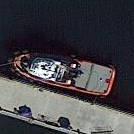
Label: civil